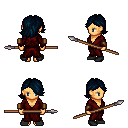
a pixel art fantasy rpg character, female body template, human, tanned skin, red robe, metal pants, raven swoop hairstyle, leather bracers, black shoes, spear, four views (front, back, left, right), 2x2 character sprite sheet, small pixel art, hard edges, no anti-aliasing